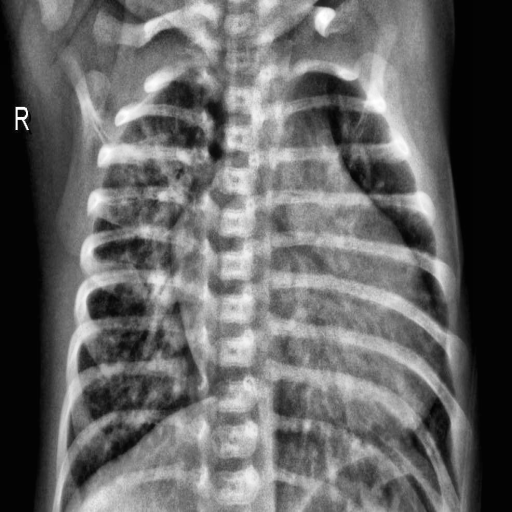
Finding: PNEUMONIA